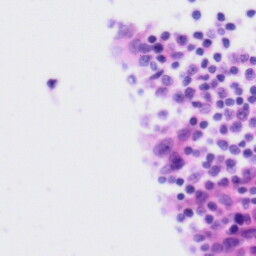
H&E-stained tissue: Tonsil